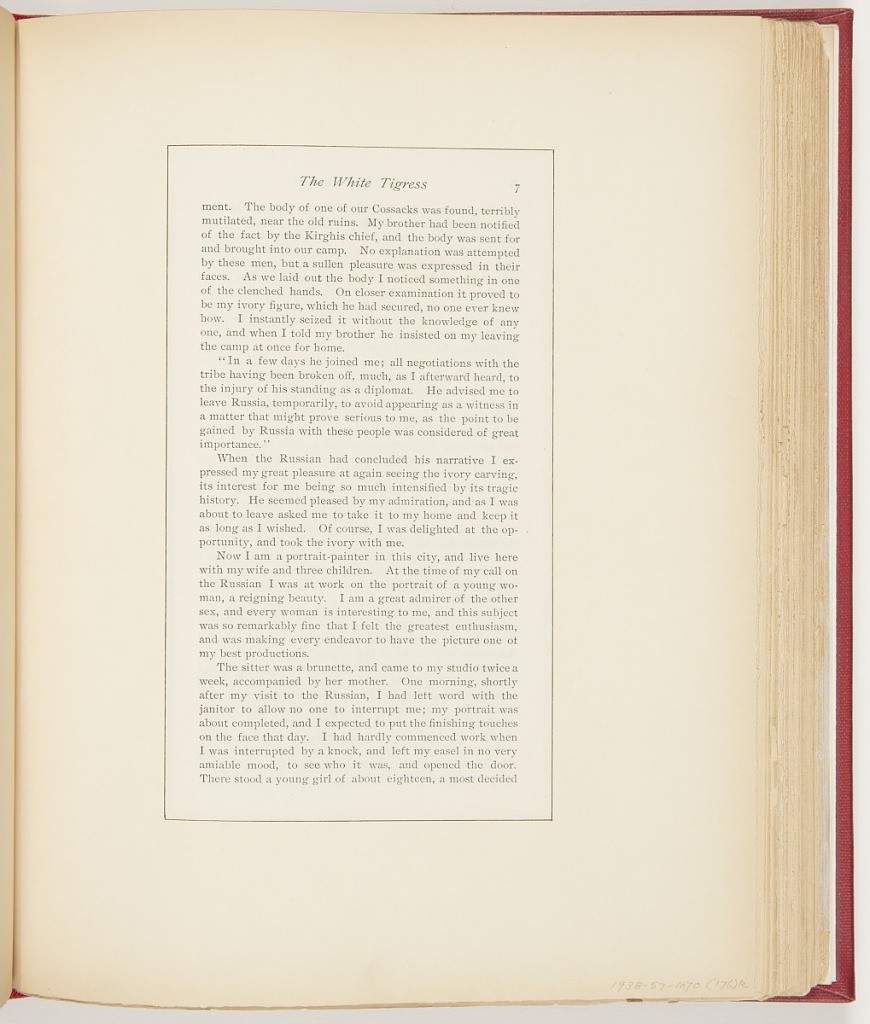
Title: Excerpt from The White Tigress from Illustrations for Short Stories: A Magazine of Fact and Fiction (XIX, No. 1, May 1895, p. 8, 9)
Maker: Frederick Stuart Church, American, 1842–1924
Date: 1895
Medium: Printed in black ink on paper
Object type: Ephemera
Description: Excerpt from a story of a man meeting a Russian ivory carver who then tells the story of the inspiration and creation of a sculpture the narrator was interested in.